Question: I'm new to Google sheets / excel and I'm a bit lost.
Column E is found by D/C. How do I find the weighted average (B6), but only for values in the E column that have not been filled in yet?
I tried <>"" but it showed an error.

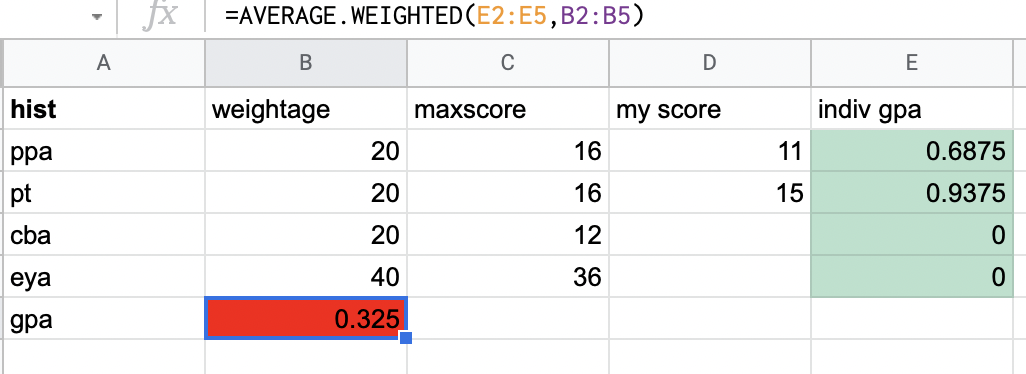
Answer: There are many ways to achieve that, here is a simple one
'''
=AVERAGE.WEIGHTED(filter(E2:E5,D2:D5<>""),filter(B2:B5,D2:D5<>""))
'''